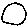
Label: circle